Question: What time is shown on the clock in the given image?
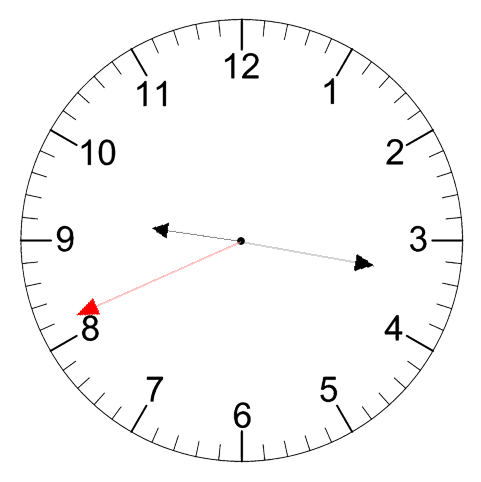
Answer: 09:16:41